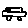
Label: car